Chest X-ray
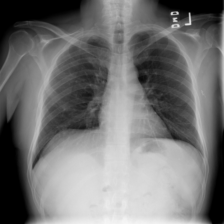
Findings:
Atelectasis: negative
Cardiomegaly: negative
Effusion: negative
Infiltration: negative
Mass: negative
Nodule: negative
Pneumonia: negative
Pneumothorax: negative
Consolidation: negative
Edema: negative
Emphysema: negative
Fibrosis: negative
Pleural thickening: negative
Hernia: negative